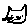
Label: cat